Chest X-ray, PA view. Patient: 75 years old, sex F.
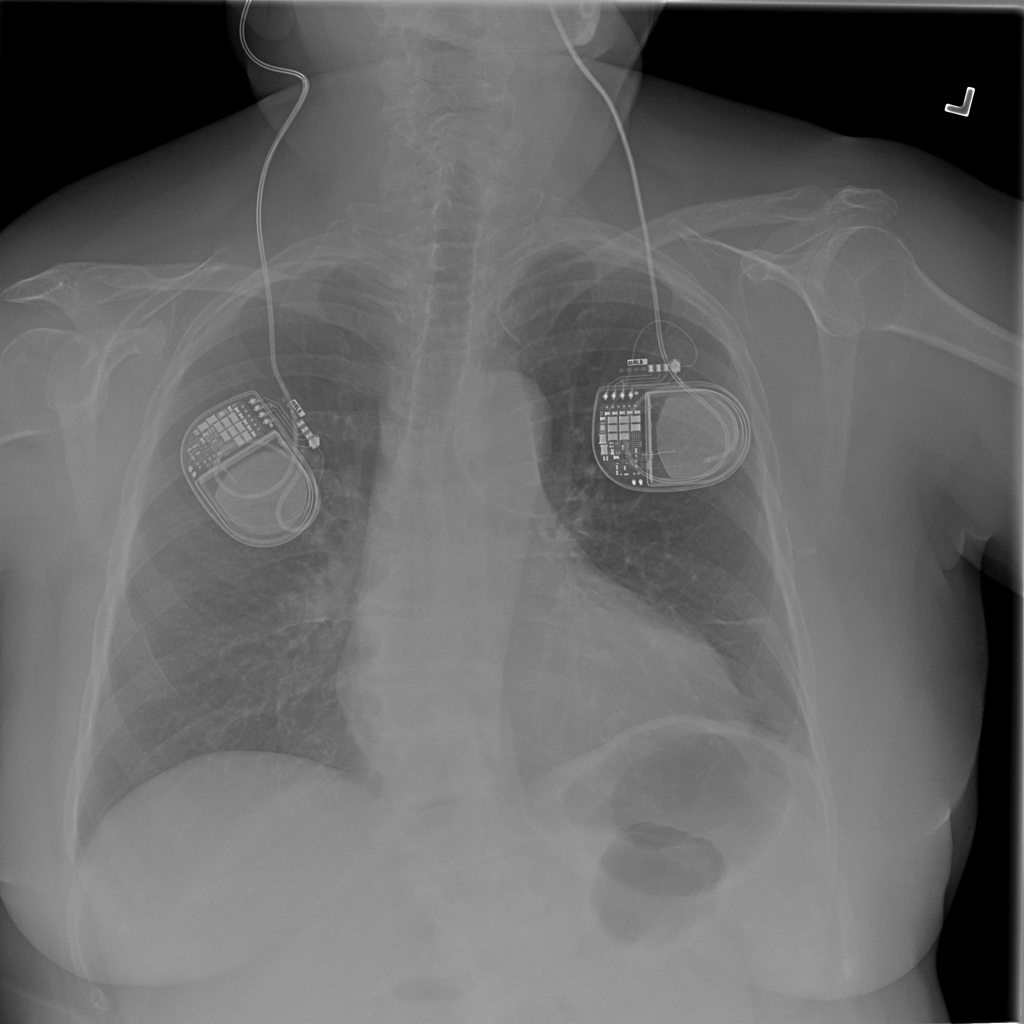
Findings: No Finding